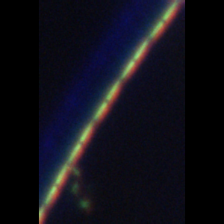
Taxon: Psuedo-nitzschia
Group: Diatoms